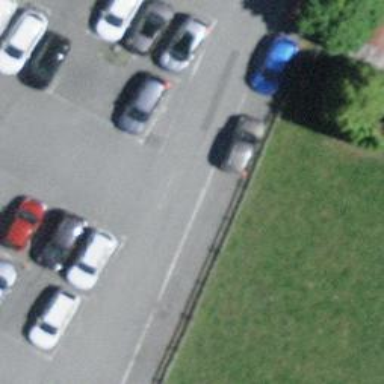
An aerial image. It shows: Road serving as parking aisle.